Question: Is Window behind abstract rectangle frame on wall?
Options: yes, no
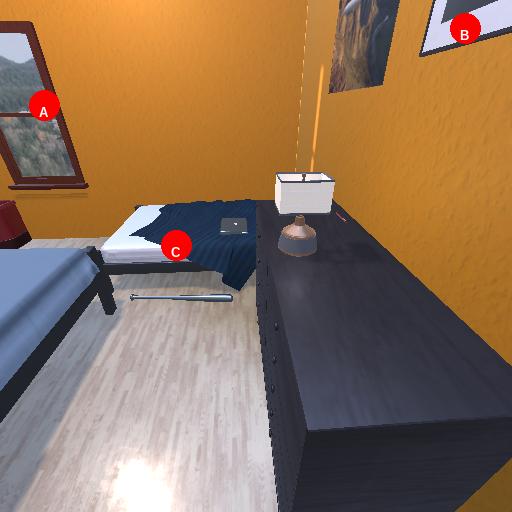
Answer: yes